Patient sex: M
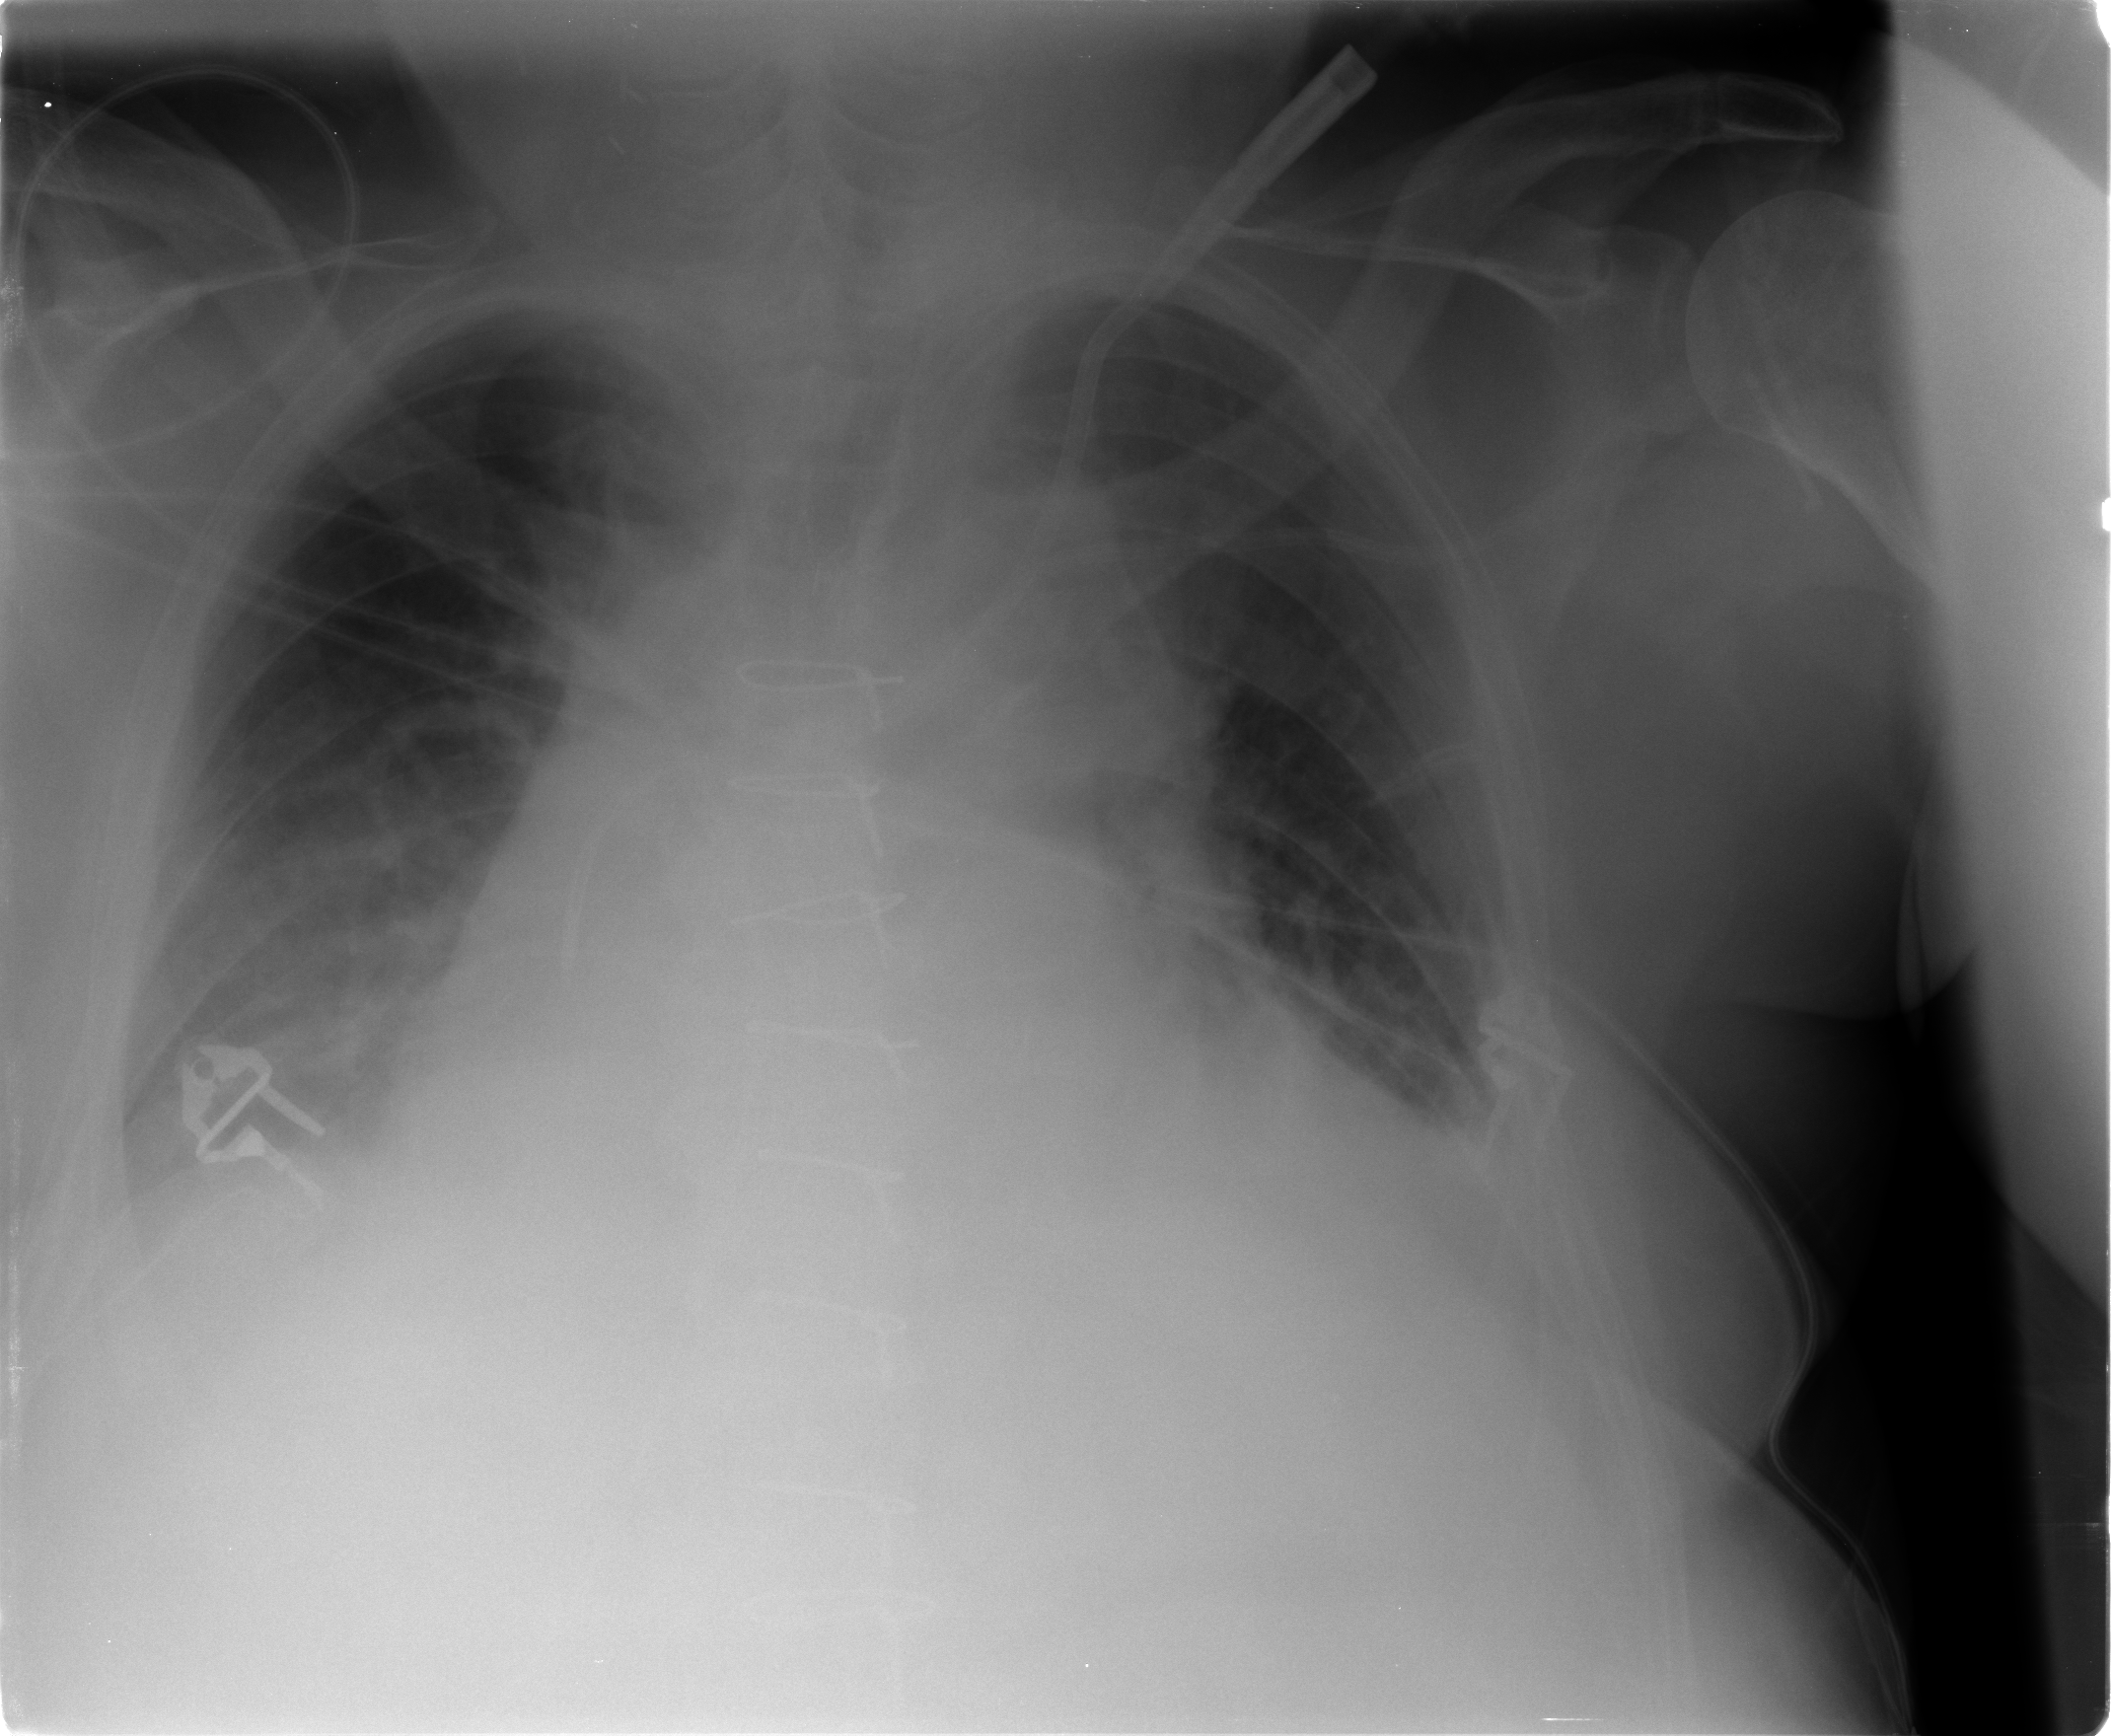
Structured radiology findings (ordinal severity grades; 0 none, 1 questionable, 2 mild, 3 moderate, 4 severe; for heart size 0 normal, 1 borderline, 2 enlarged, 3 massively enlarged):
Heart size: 2
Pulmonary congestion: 2
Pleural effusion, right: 2
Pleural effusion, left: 2
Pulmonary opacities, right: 0
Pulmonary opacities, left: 0
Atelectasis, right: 2
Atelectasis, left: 2